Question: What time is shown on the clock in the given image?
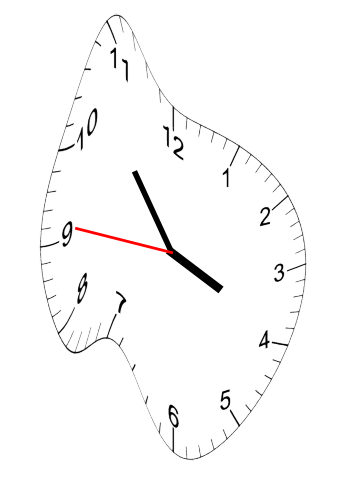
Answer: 03:53:46